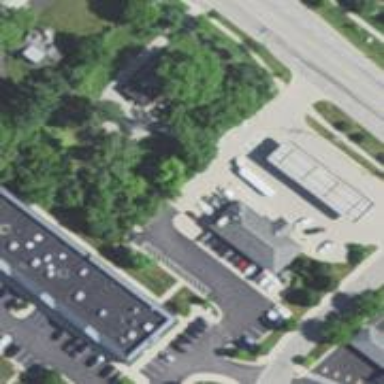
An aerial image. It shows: Convenience shop.